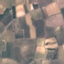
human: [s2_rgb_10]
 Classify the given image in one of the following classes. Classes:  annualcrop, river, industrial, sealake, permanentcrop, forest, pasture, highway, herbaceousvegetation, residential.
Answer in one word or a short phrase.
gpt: PermanentCrop